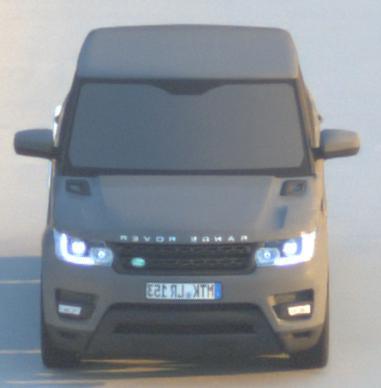
Make: Land Rover
Model: Range Rover Sport 5.0 V8 SC
Detailed model: Range Rover Sport (II)
Model produced from: 2013/09
Model produced until: 2015/07
Doors: 5
Color: gray
Road condition: dry road
Daytime: sunrise or sunset
Contrast: medium contrast